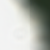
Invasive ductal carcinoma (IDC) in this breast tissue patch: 0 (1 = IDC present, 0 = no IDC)